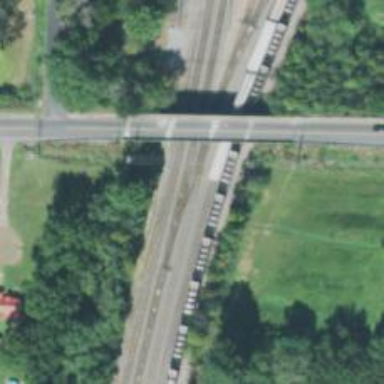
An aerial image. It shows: Railway yard used for servicing trains.